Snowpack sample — Snodgrass Mountain, Crested Butte, Colorado (2/4/25, 12:06 PM MST)
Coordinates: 38.923, -106.968
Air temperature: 35 °F
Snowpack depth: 80 cm
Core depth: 40 cm
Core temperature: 32 °F
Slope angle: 14°, slope face: 78°
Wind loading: low
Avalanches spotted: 0
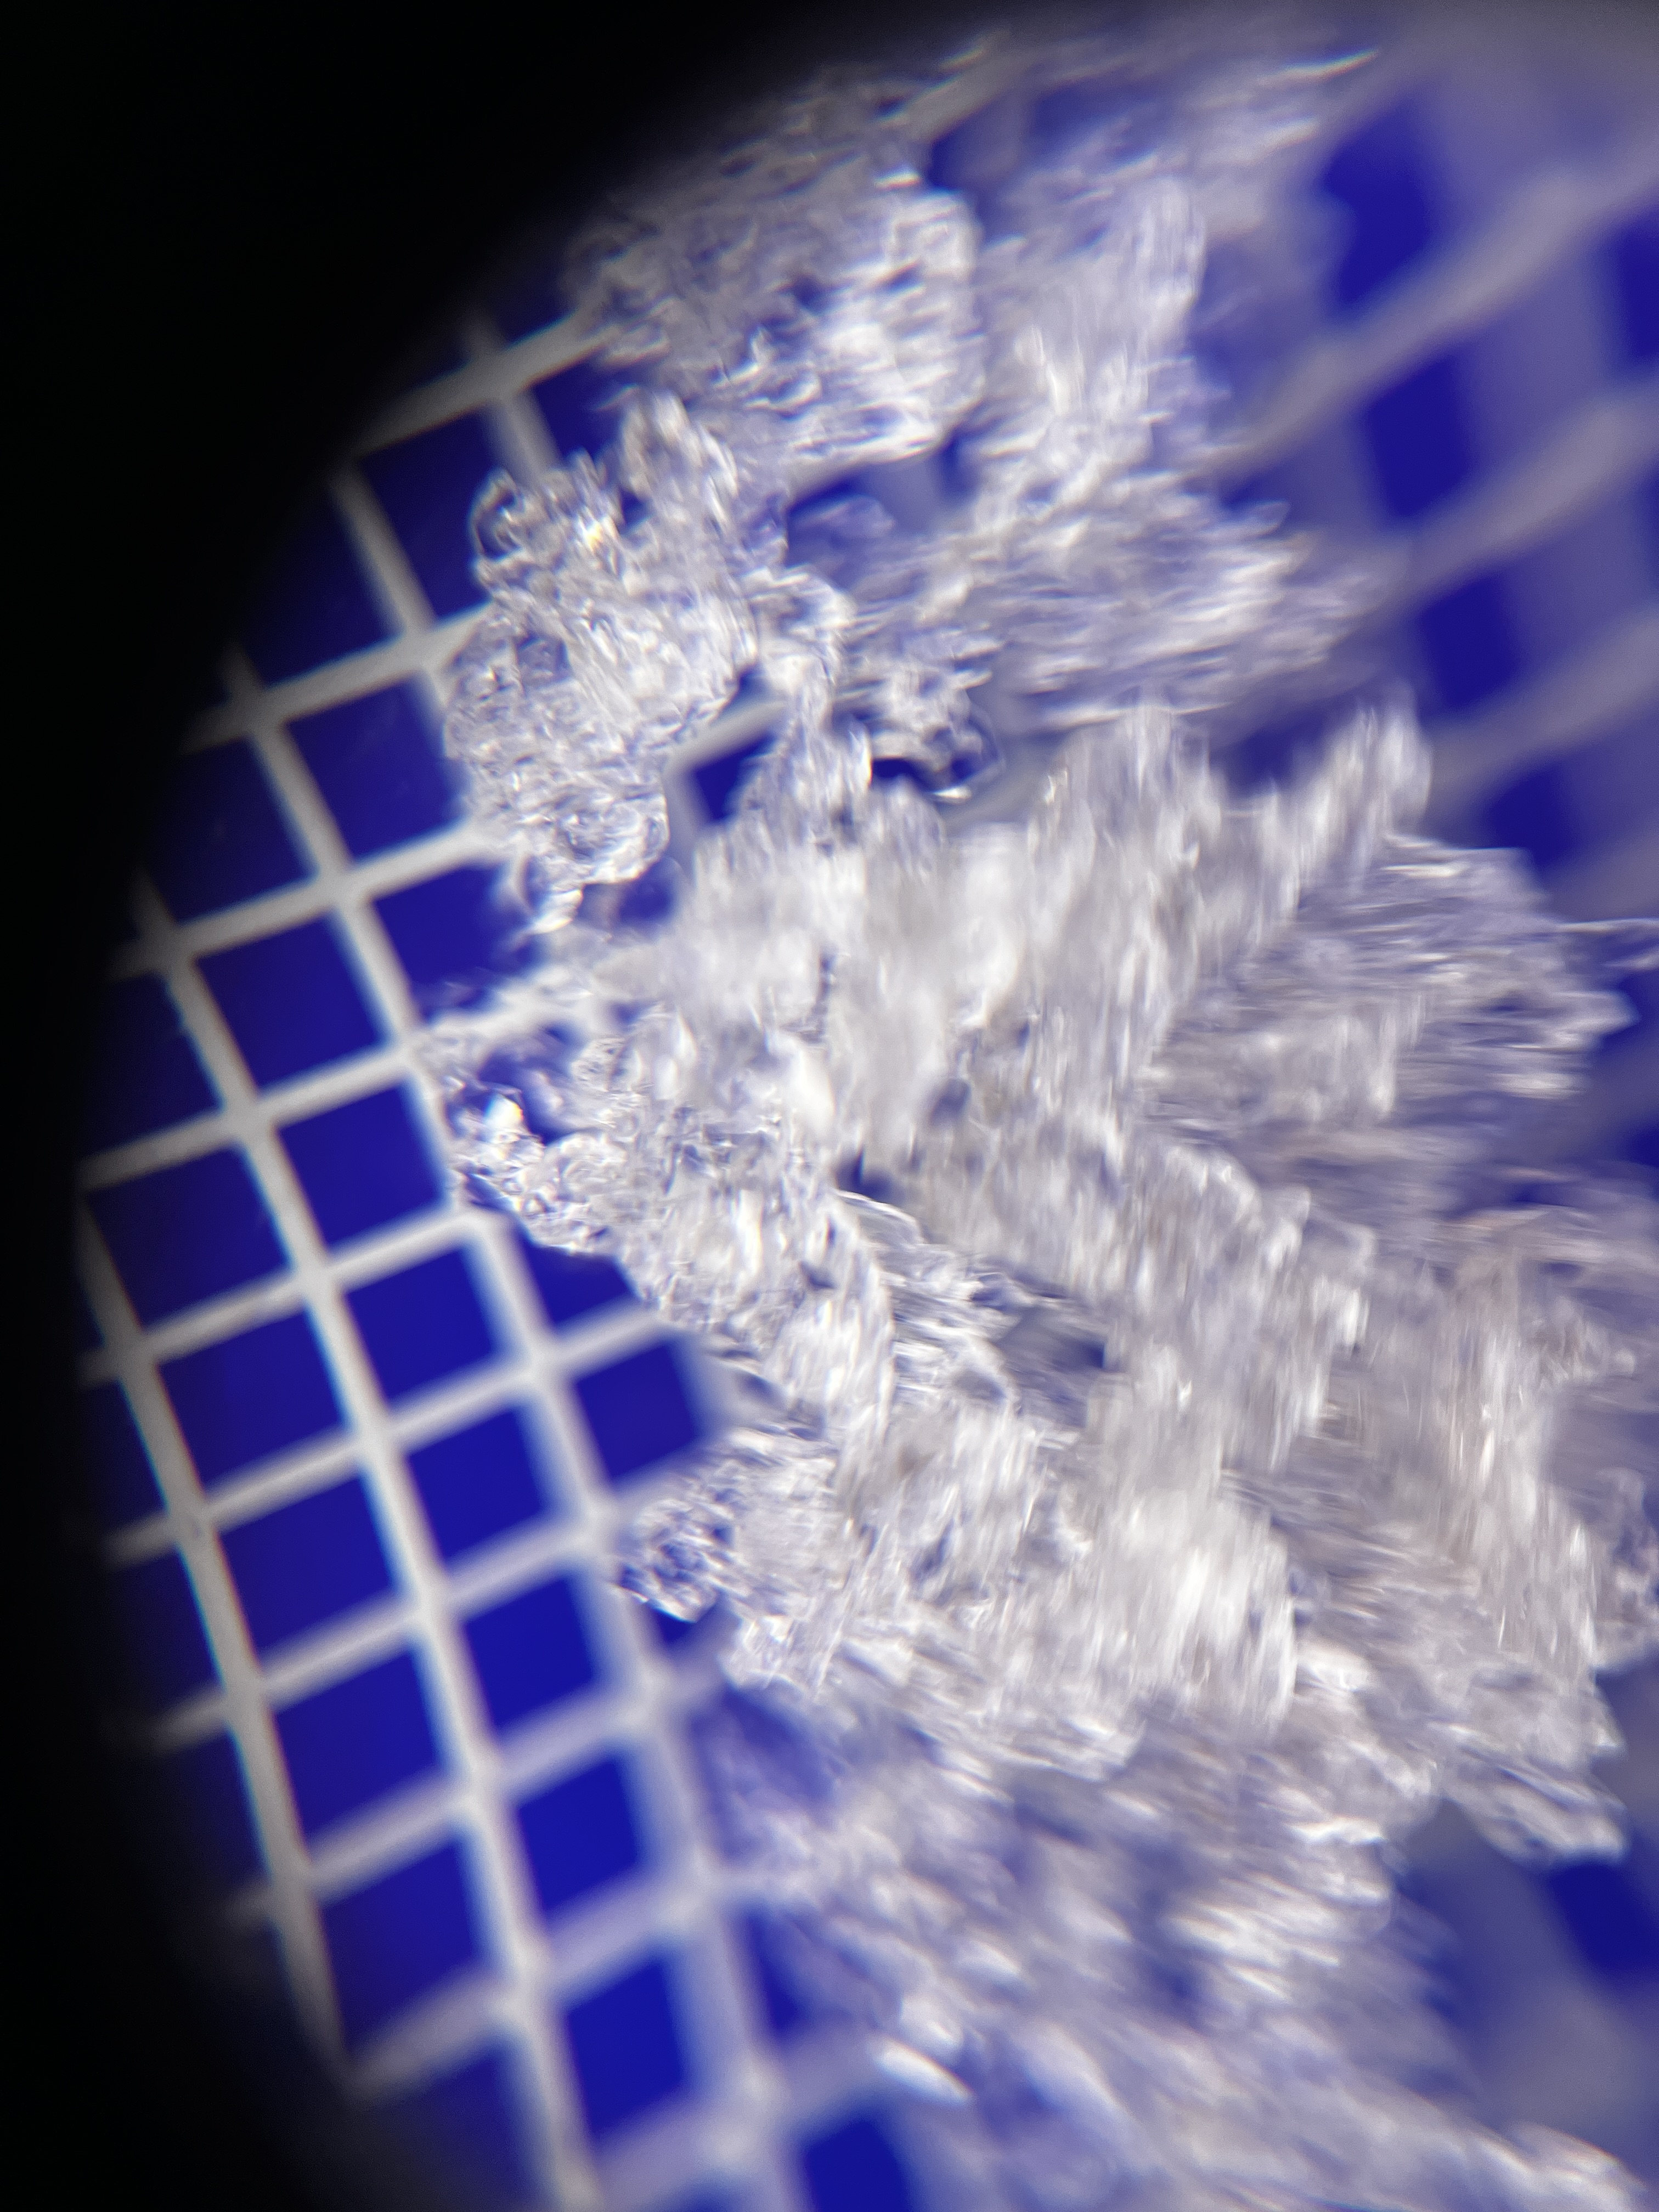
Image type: magnified_profile
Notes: No avalanches nearby, unusually warm weather for the last month reported by residents, Collected 25 yards from treeline